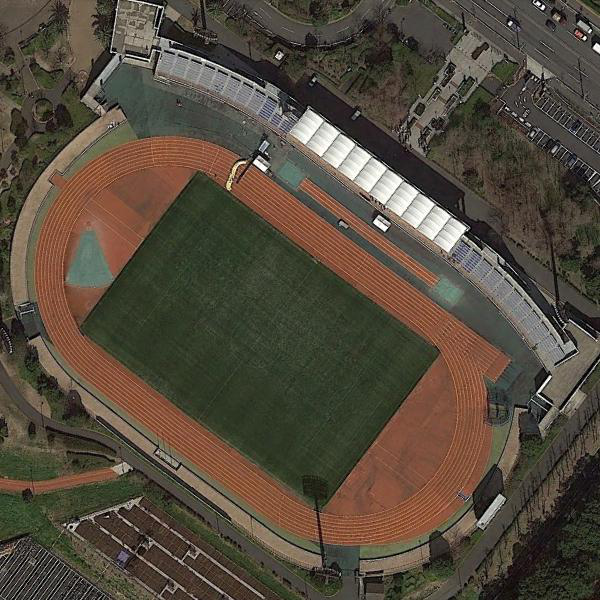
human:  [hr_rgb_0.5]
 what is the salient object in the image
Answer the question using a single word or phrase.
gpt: playground